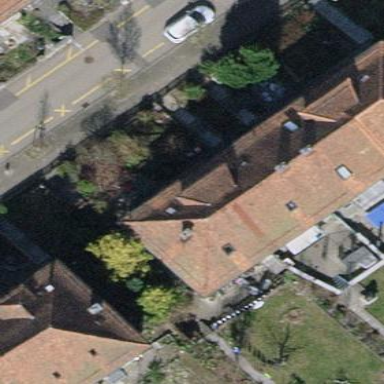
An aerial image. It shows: Building with tile roof.